Question: I know ASP.Net as a beginner and I'm going to learn from an open source code project, firstly about the styles and conventions. The project I'm working on is <URL>.
In the source code solution there are 3 main projects listed as:
- - -

I don't know what is exactly the convention that has been used in this project. When I wanted to publish the website,
- I used BlogEngine.Net project and the published website works well. - I think BlogEngine.Tests is for testing purposes (still don't know about testing procedure!)- Could you explain to me what is BlogEngine.Core in this solution? I don't want explanation about the content of that. I don't know usual convention in splitting a project in Core Net and Tests subprojects. I found this style usual in other projects as well.
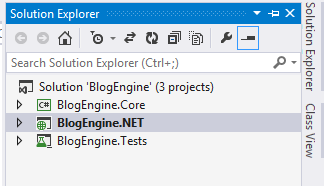
Answer: Here is my take on this particular folder structure. The CORE hosts all the common services related to data access, security, logging etc. They have done it to keep the core services clean so that they can build a new client (may be a windows app) in future without doing much rework. The .Net folder is just a client which uses CORE services (Data, Security etc) to do operation with the database etc. This way they can ensure maximum re-usability of the CORE for other clients too. Hope this one make it clear. As for Unit testing they are using a unit testing framework called MSTEST which ships with visual studio by default.